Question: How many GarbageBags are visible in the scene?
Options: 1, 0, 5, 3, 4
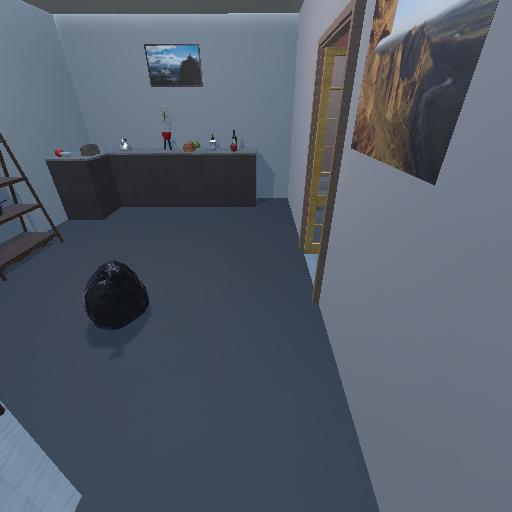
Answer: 1